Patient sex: M
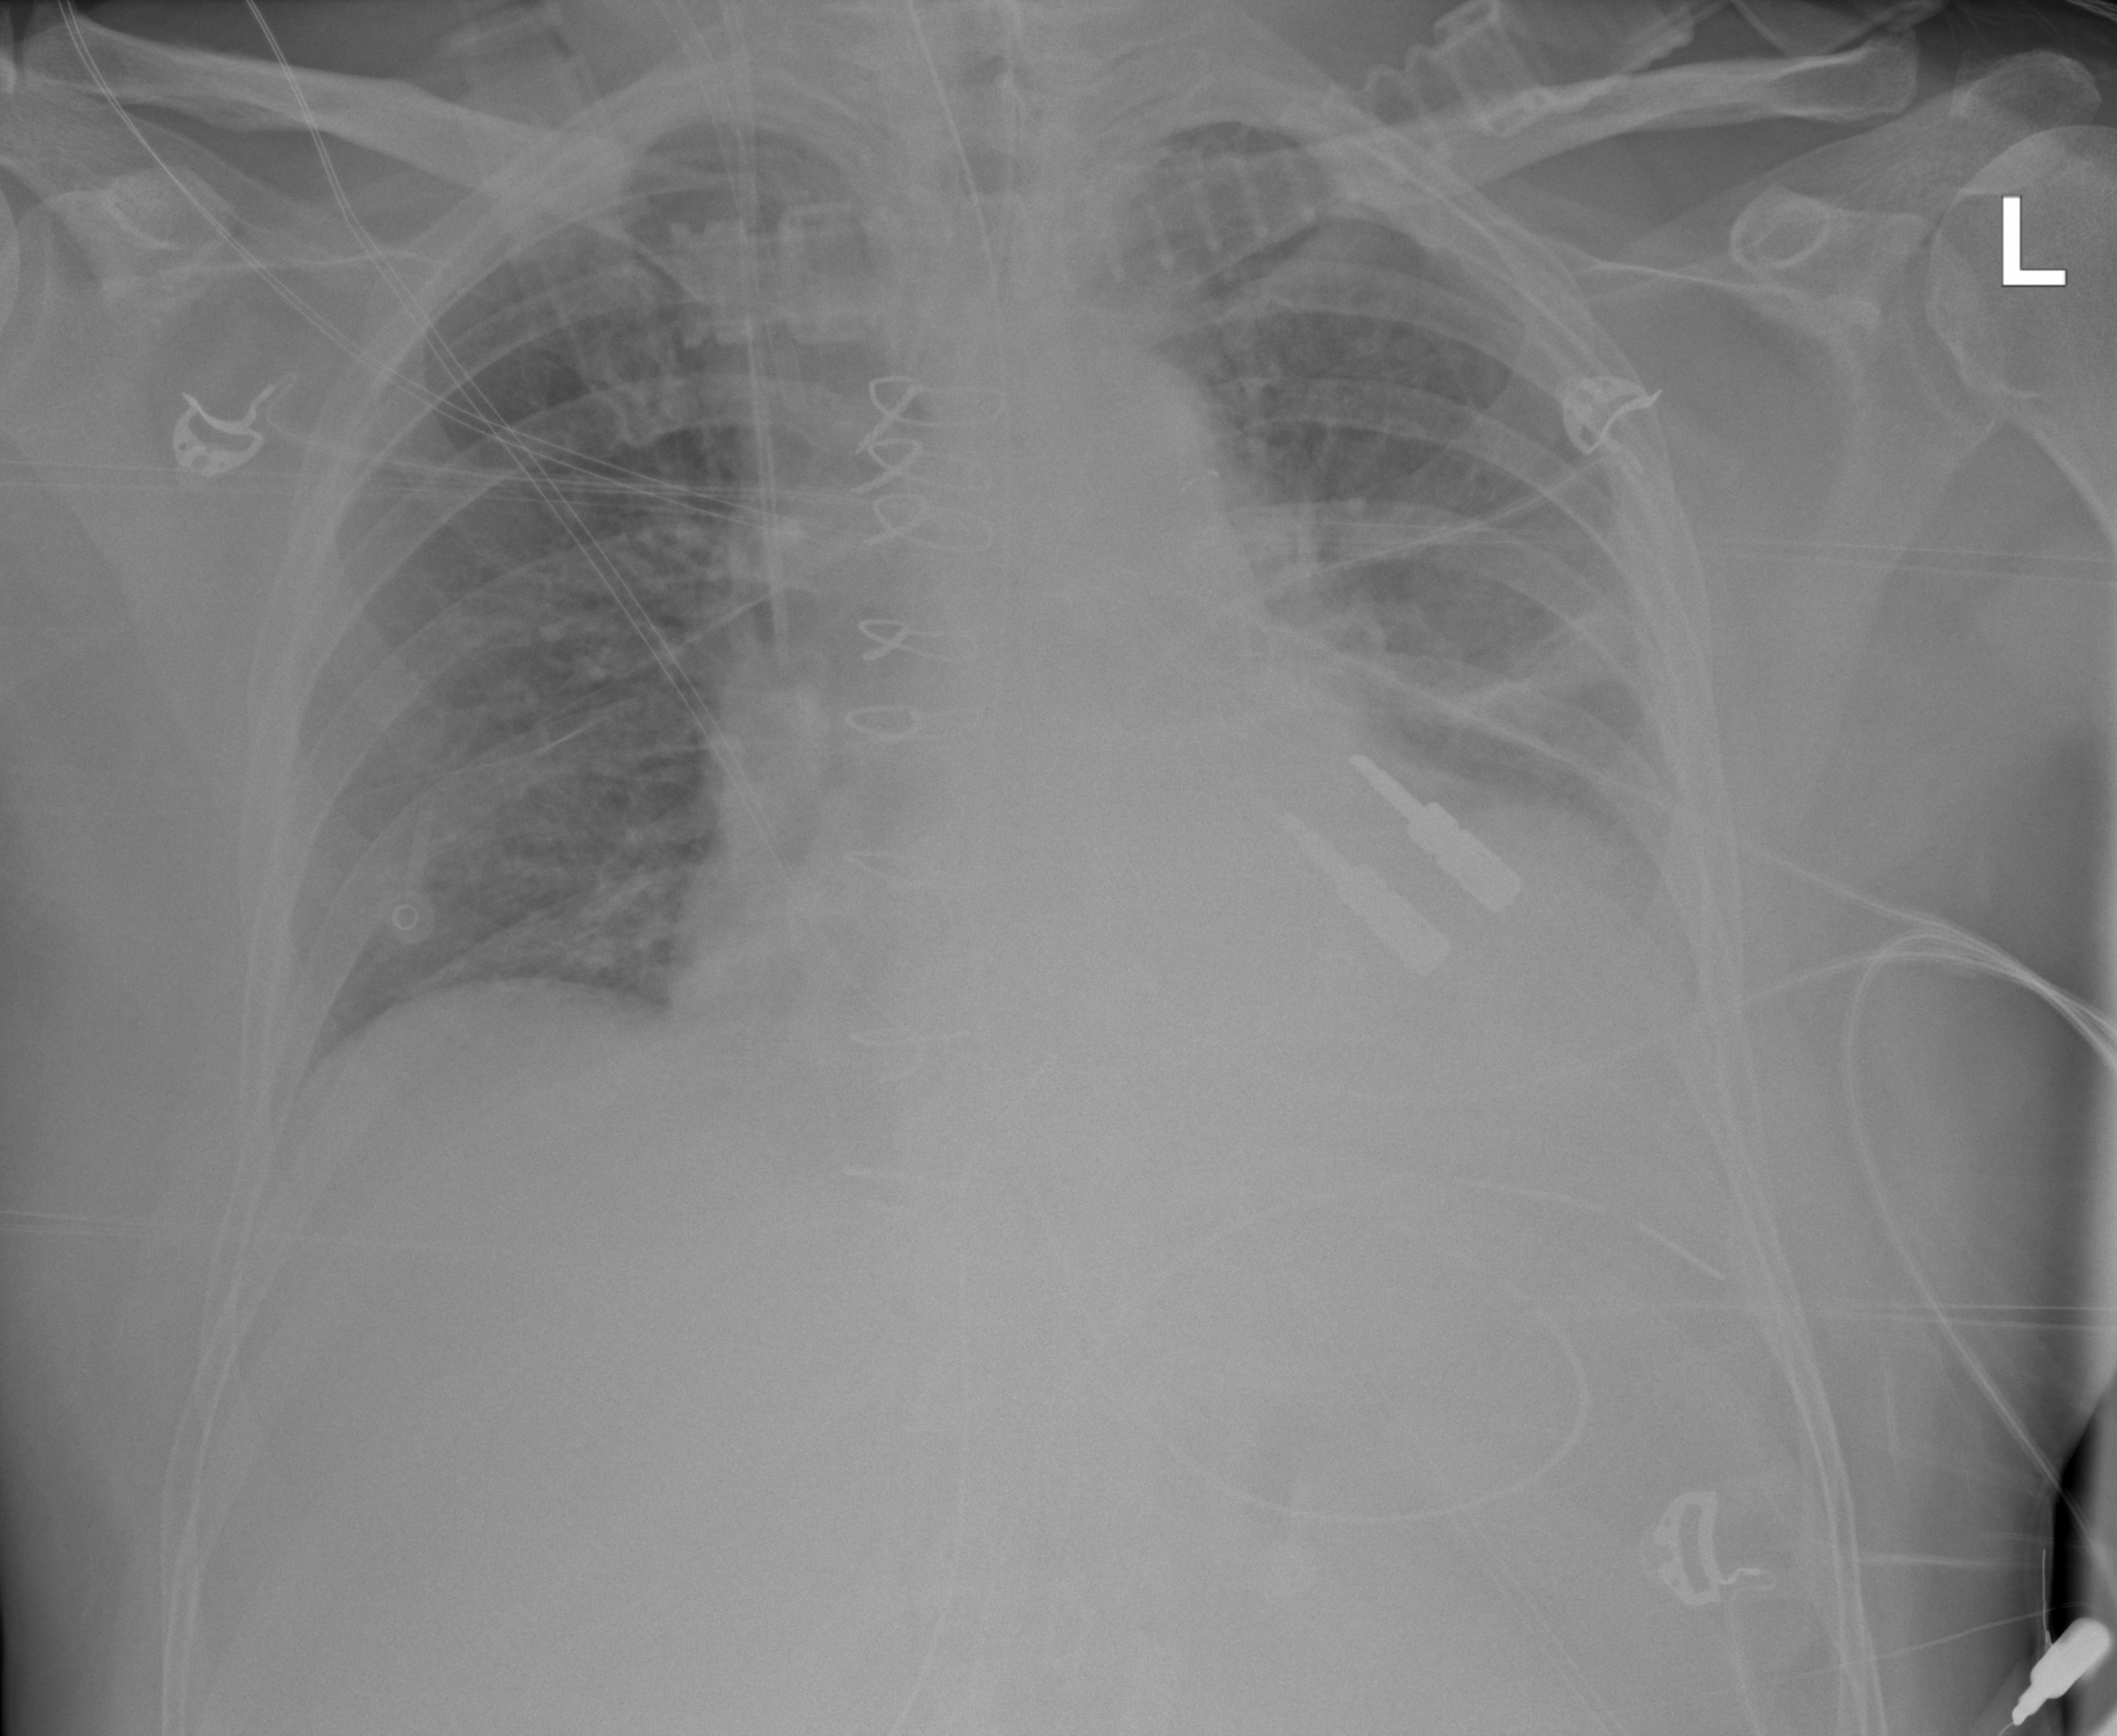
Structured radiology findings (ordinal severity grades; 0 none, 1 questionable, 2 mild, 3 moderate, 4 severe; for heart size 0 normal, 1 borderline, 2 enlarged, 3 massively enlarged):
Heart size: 2
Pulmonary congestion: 2
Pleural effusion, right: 0
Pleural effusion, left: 2
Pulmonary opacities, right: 0
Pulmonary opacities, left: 0
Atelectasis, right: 2
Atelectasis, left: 2